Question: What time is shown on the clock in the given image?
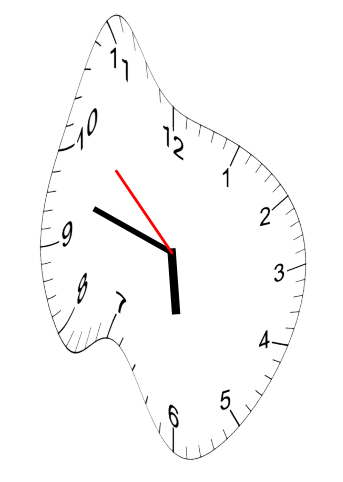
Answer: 05:47:52